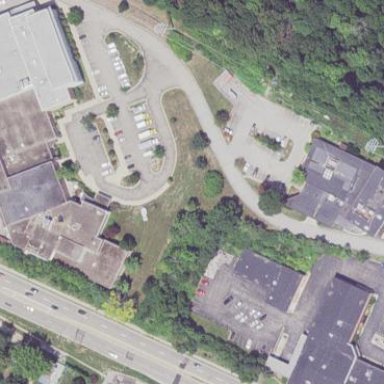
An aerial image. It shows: Commercial building.